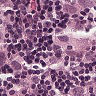
Metastatic tissue present: yes